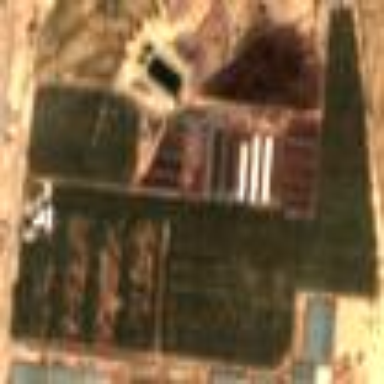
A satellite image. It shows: Orchard filled with date palms.